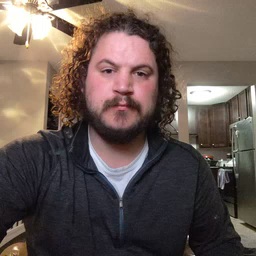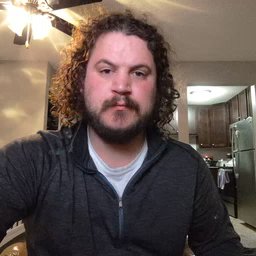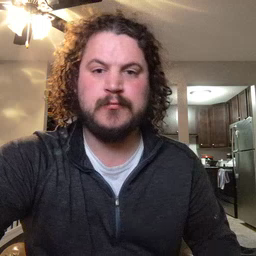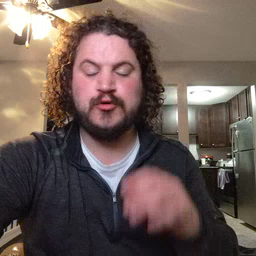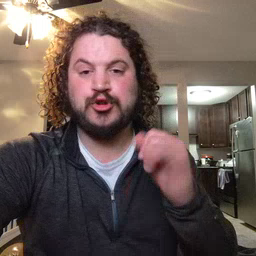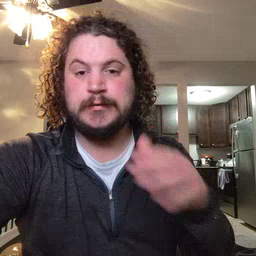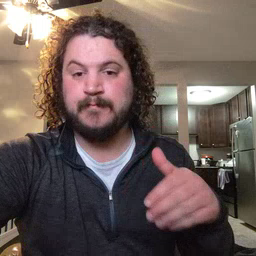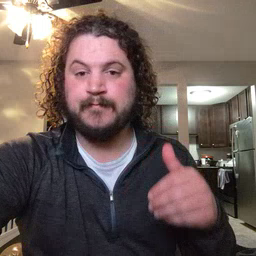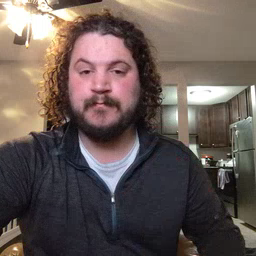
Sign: jeans